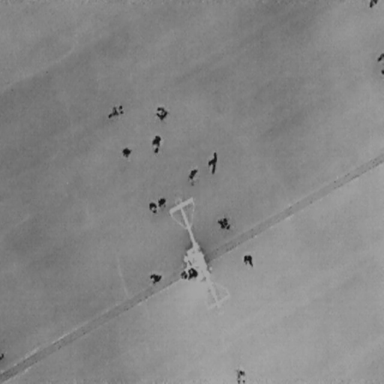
There are 15 People in the infrared image.